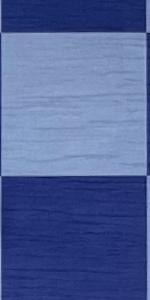
Label: Empty